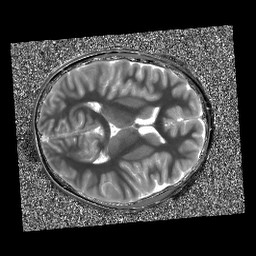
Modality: T1map
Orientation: axial
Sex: male
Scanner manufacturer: siemens
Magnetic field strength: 3 T
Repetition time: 5 s
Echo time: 0.00355 s